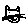
Label: cat